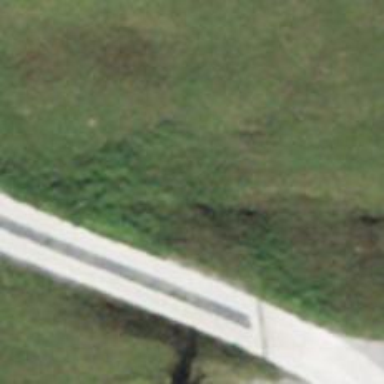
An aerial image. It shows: Culvert tunnel.